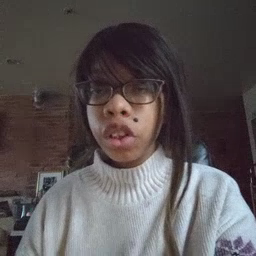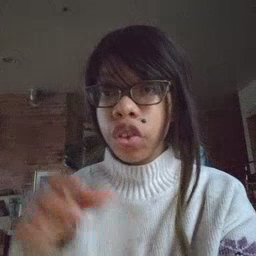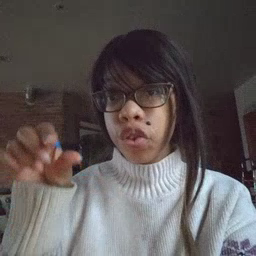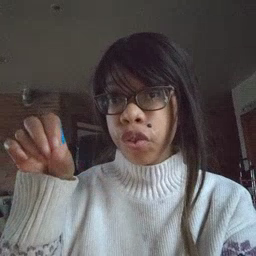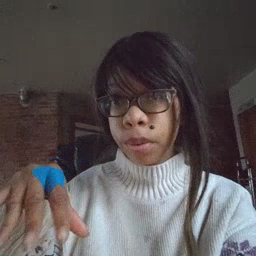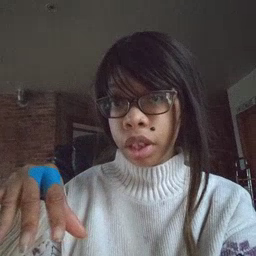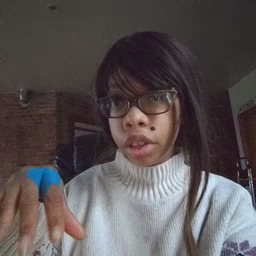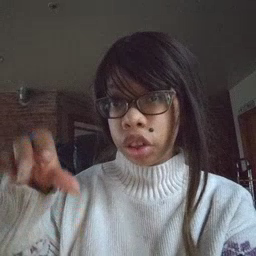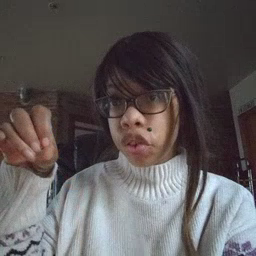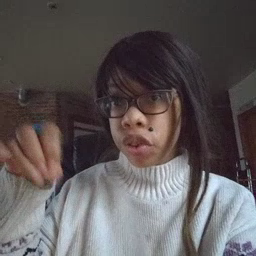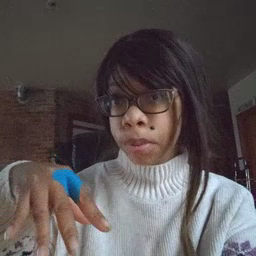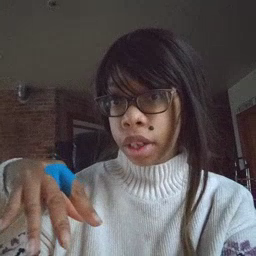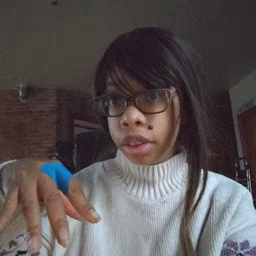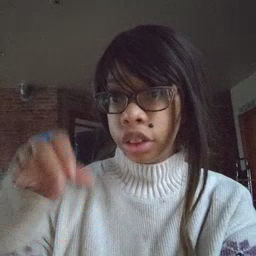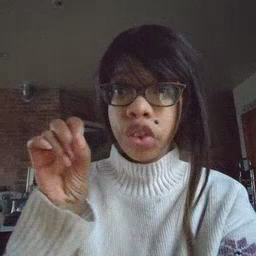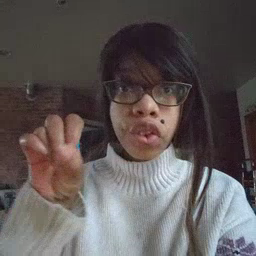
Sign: drop